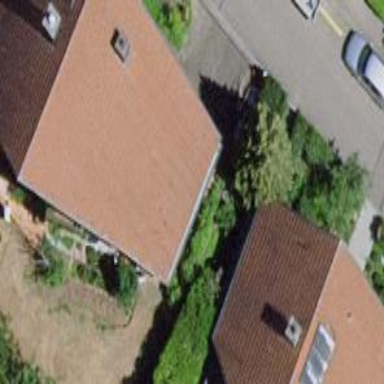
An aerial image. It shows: Simple and straightforward house.